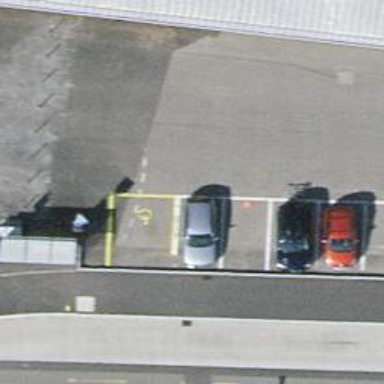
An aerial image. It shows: Car sharing facility.